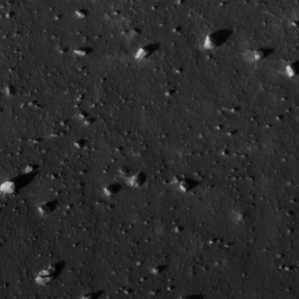
Label: non_frost